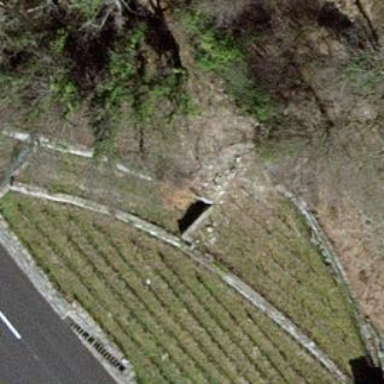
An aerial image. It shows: Vineyard growing grapes.